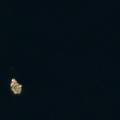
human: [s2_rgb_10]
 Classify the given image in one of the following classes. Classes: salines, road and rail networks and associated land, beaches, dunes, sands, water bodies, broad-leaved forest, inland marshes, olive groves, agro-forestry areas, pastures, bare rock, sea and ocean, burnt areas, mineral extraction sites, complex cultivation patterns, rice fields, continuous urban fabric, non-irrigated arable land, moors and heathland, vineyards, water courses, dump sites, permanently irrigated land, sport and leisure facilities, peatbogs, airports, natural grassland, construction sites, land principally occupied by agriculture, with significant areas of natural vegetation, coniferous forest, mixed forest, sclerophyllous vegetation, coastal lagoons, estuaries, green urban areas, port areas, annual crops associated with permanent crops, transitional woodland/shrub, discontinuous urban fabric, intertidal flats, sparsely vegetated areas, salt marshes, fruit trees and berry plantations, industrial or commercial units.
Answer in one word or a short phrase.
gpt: sea and ocean